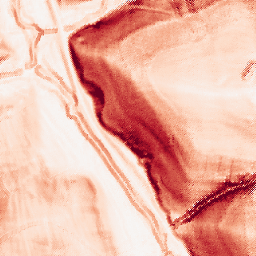
Category: morphological
Decomposition family: morphological_square
Decomposition parameters: operation: gradient
size: 5
Upsampling method: regularized
Upsampling parameters: scale: 4
lambda_reg: 0.1
Upsampling scale: 4